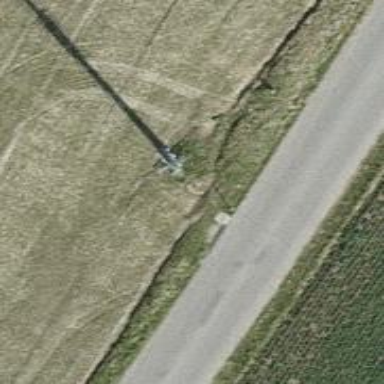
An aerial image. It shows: Minor power line.